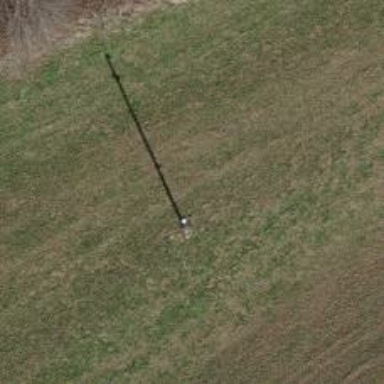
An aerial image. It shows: Power pole.